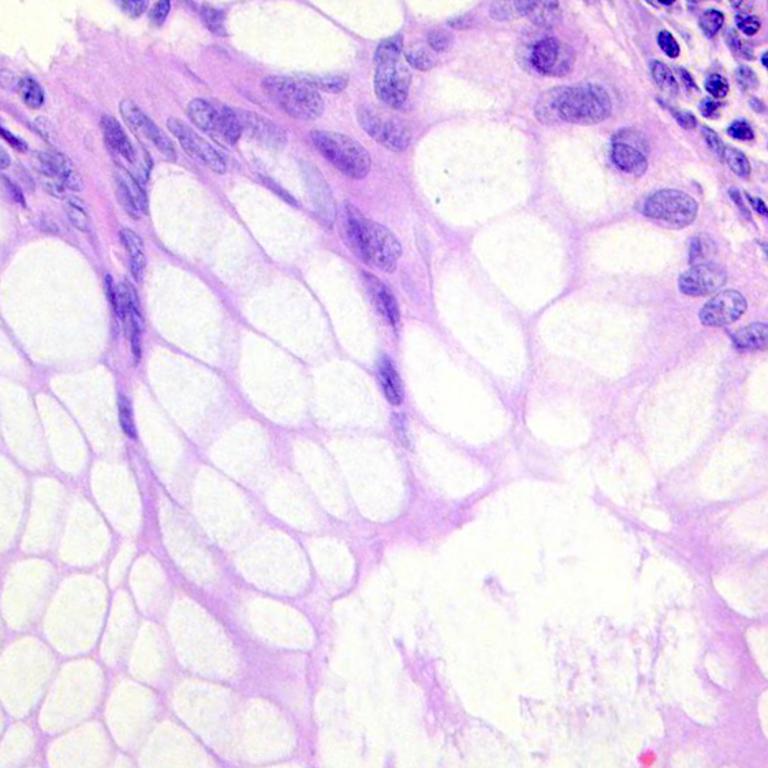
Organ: colon
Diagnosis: benign